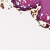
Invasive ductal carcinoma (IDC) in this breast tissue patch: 0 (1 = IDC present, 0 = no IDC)